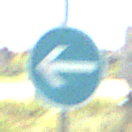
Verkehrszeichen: VorgeschriebeneFahrtrichtungHierLinks
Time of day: Midday
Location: Outdoor (Special)
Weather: PartlyCloudy
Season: NotSpecified
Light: Natural